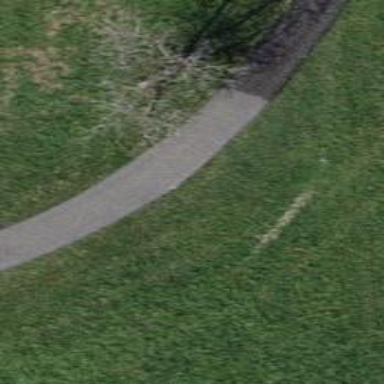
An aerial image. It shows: Paved path.